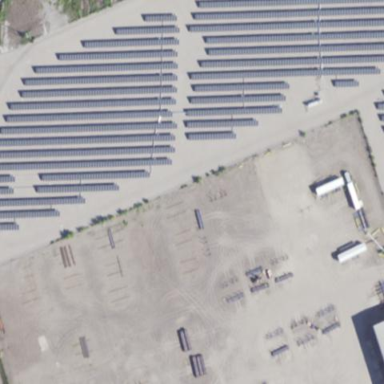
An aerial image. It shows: Solar power plant utilizing photovoltaic technology.